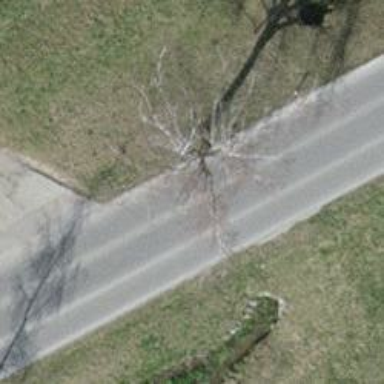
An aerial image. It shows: Urban tree adds touch of nature to the surroundings.